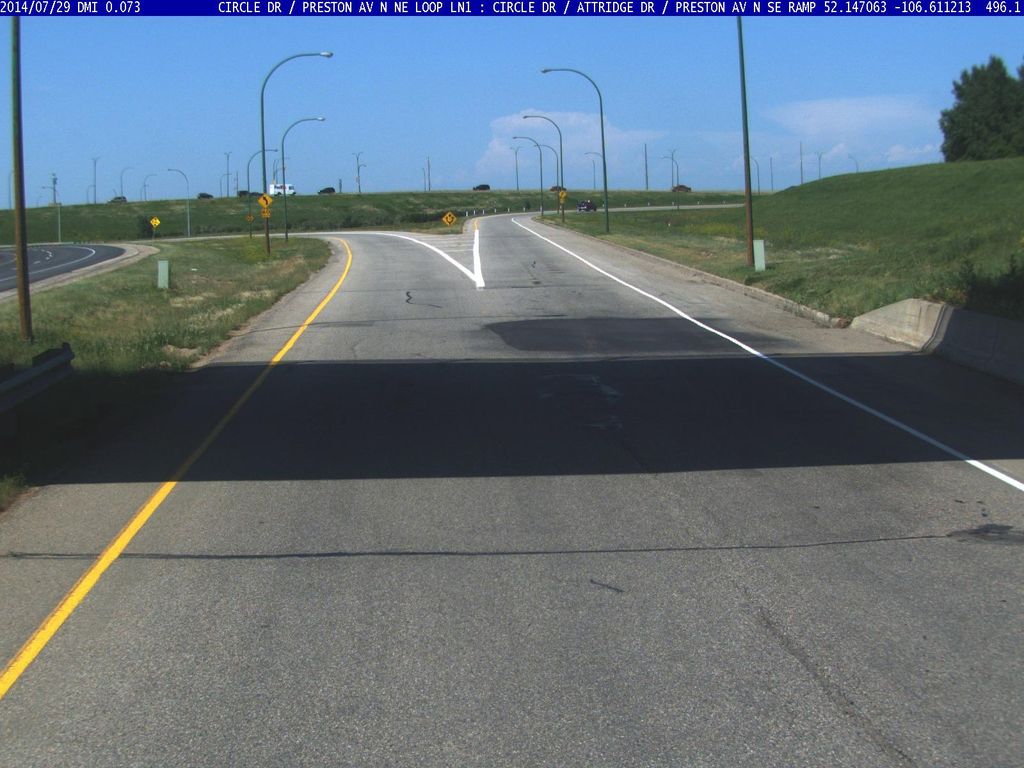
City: saskatoon